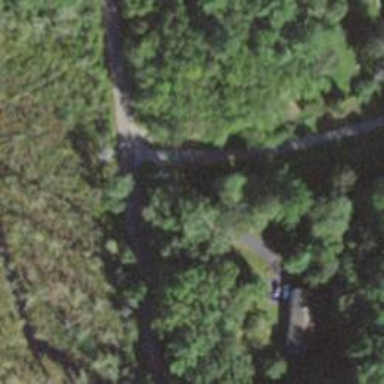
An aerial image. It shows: Residential driveway serving as service road.